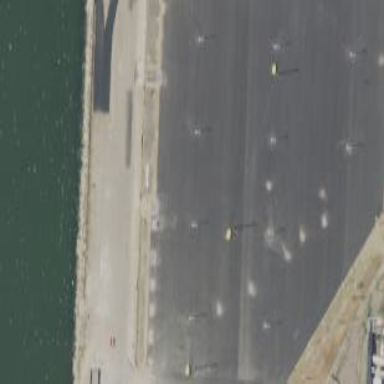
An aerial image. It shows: Parking area with asphalt surface designed for ferry passengers.